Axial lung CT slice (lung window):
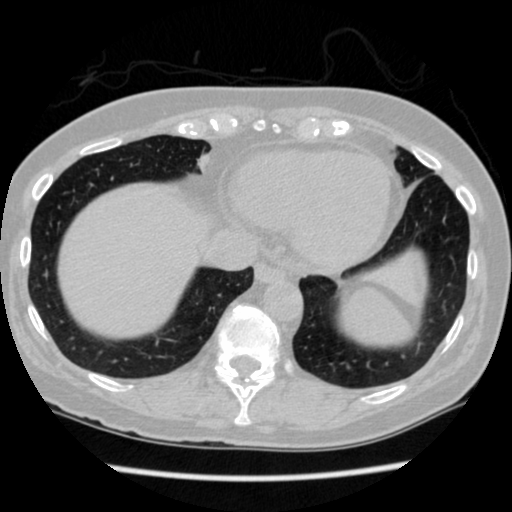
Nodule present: no